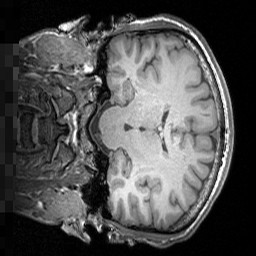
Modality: T1w
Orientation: coronal
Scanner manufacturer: siemens
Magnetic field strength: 3 T
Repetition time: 1.5 s
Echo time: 0.00291 s